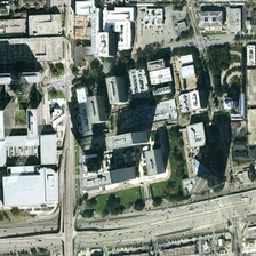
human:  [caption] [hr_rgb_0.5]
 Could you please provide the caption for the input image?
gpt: a commercial area is located at the cross .

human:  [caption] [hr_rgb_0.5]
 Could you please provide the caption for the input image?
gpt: Dark gray advertisement is one of the four parts of the long cross.

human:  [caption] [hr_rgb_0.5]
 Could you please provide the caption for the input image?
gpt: The dark gray advertisement is one of the four parts of the long cross.

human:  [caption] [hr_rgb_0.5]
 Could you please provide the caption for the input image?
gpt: several large malls are seated at the coner of bustling roads in this commercial area .

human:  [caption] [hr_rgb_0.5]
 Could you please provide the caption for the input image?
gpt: The dark gray advertisement is a crisscross of four parts.